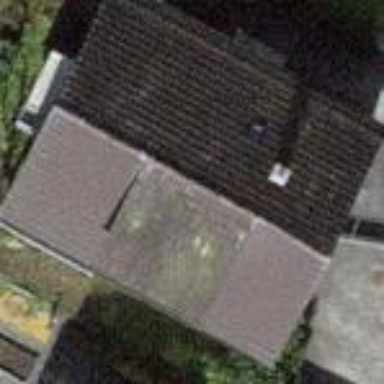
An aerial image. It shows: Gabled roof on building that houses apartments.